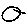
Label: circle